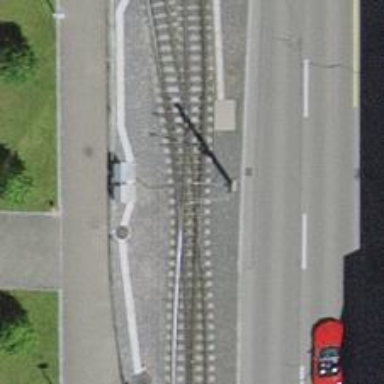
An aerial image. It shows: Railway crossing.